Question: I have a project with two targets. As I add new files to the project, by default only one target is selected (see screenshot). Can I default to having both targets selected?

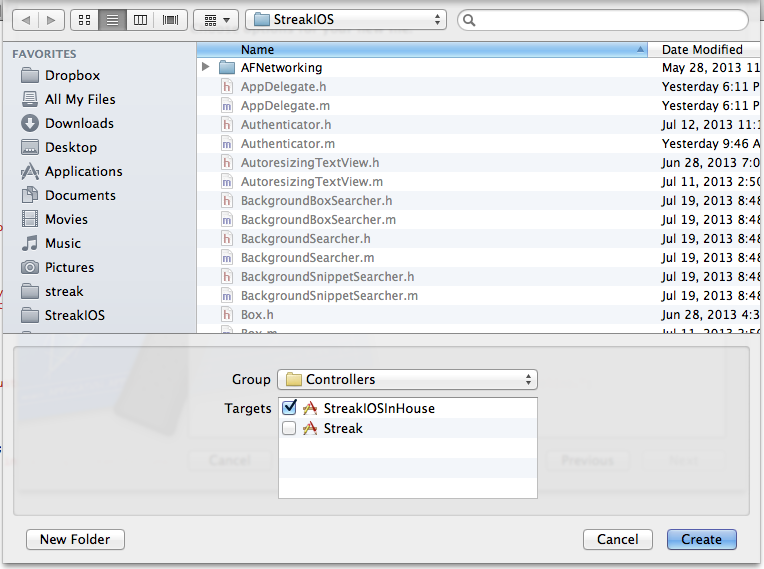
Answer: You could create a library that is built from the shared source files. This would be a third target which could be made a dependency of your present pair of targets.